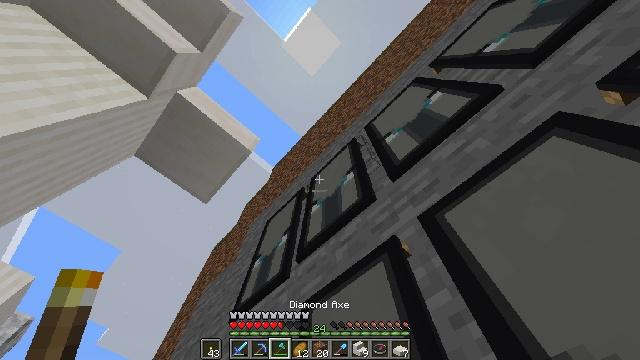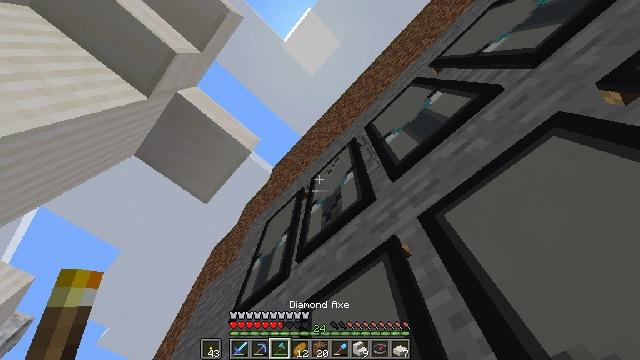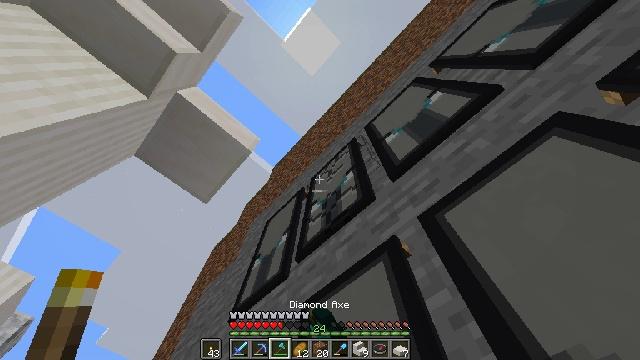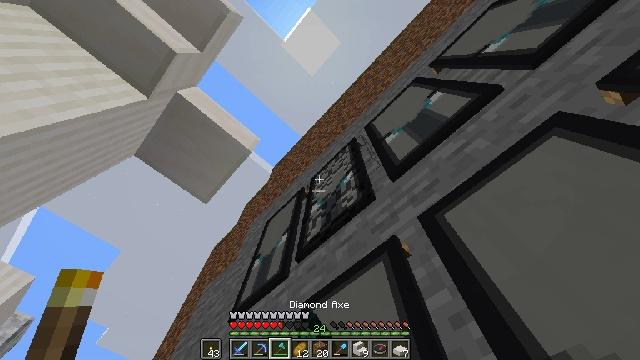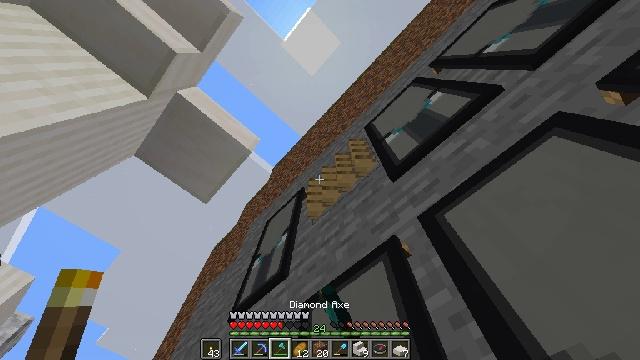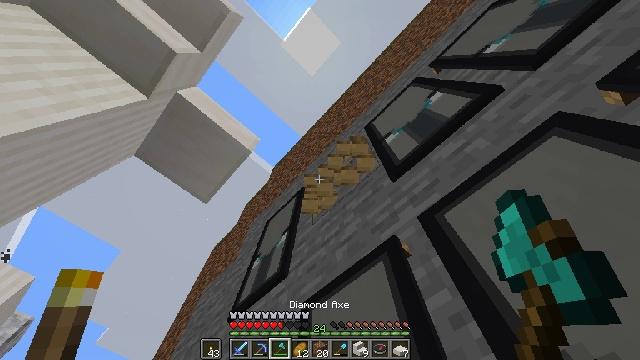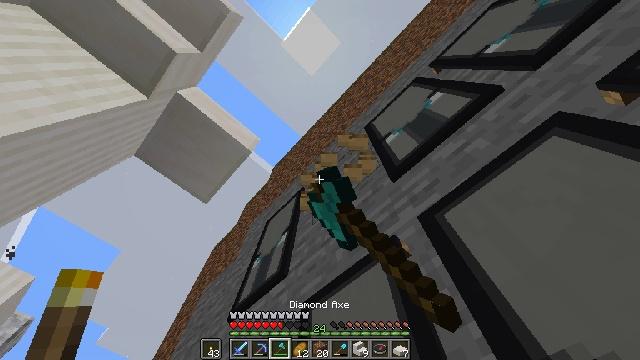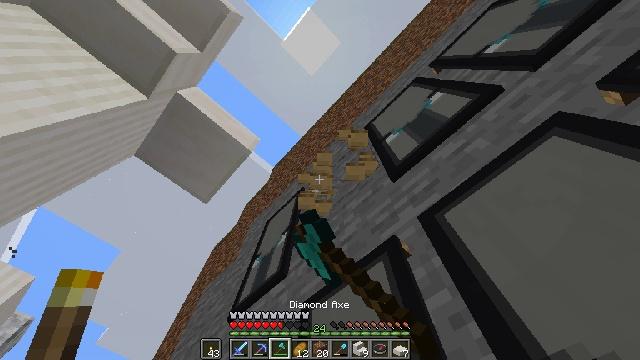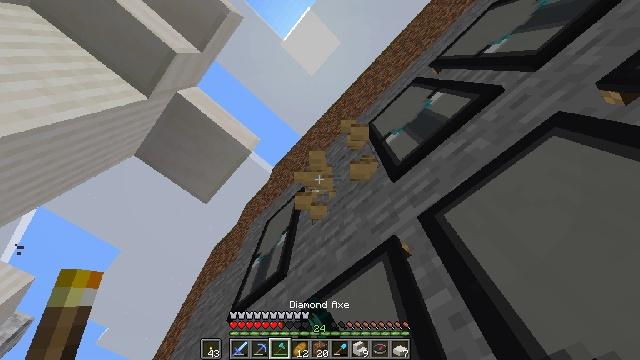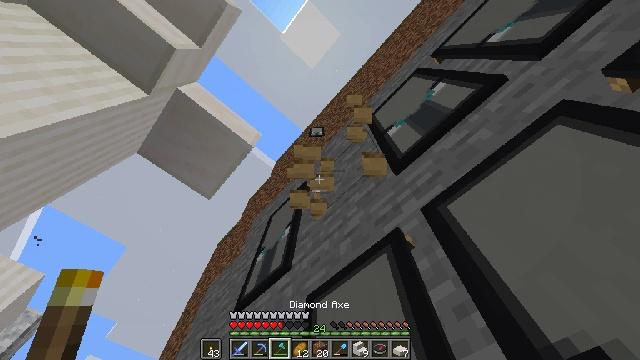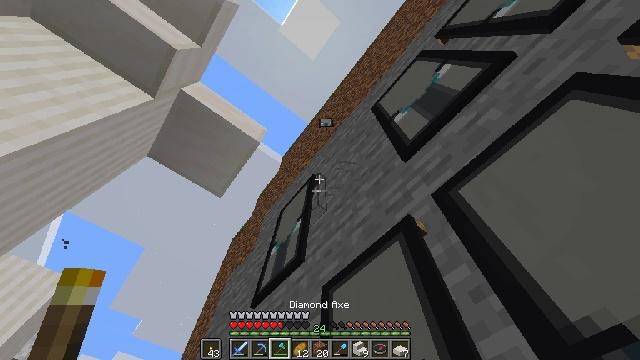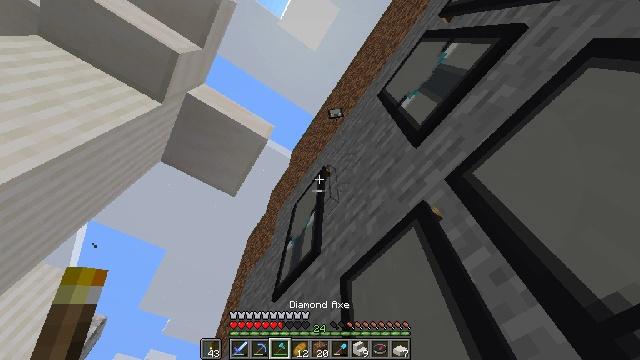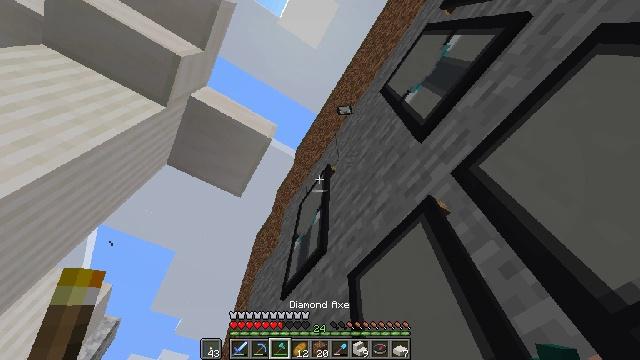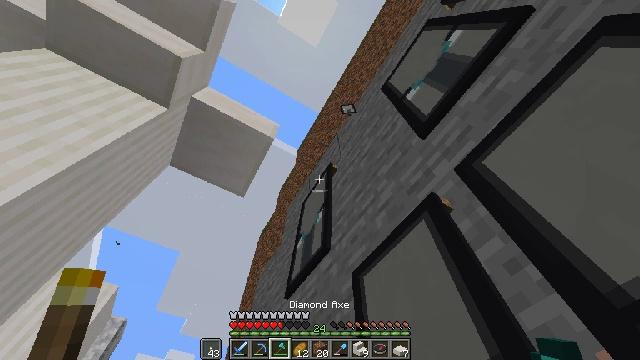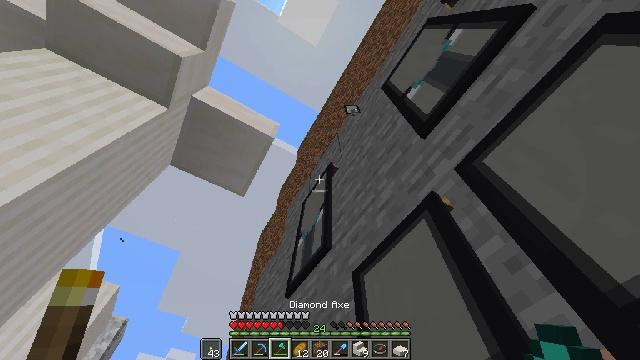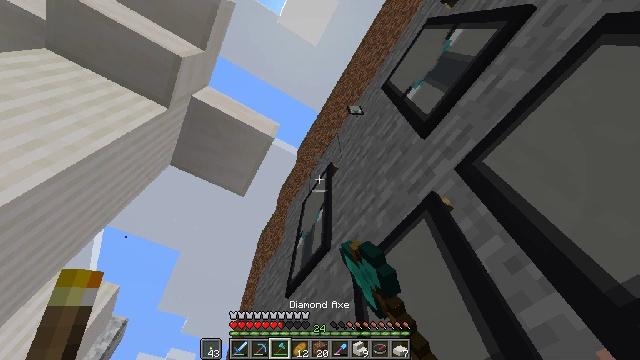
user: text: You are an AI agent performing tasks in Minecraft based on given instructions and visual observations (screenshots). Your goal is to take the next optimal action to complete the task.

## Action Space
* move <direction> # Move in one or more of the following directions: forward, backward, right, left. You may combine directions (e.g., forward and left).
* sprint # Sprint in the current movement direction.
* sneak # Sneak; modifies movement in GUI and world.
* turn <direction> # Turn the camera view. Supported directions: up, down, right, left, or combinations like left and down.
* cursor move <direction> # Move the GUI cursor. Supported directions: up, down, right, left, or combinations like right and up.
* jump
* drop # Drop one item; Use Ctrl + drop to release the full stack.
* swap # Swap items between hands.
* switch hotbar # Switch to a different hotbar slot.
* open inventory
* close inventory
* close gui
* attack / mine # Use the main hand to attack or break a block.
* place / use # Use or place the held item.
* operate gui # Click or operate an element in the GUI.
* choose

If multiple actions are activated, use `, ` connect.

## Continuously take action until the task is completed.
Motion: motion action
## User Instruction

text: Break the white wall banner.
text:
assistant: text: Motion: attack / mine
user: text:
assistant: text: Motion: attack / mine
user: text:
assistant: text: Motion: attack / mine
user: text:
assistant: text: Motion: attack / mine
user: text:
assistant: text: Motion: attack / mine
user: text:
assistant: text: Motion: attack / mine
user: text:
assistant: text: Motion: attack / mine
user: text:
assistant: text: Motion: no_op
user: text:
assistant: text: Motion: turn left and down
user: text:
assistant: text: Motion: turn left and down
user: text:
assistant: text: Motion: turn left and down
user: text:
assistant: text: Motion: turn left
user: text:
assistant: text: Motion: turn left
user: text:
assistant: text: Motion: attack / mine
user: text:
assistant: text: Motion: attack / mine
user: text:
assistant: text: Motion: attack / mine
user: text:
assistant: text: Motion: attack / mine
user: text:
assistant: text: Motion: attack / mine
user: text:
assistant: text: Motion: attack / mine
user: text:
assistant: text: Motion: attack / mine
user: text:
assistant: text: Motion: attack / mine
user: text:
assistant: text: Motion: attack / mine
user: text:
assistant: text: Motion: no_op
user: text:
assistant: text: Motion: no_op
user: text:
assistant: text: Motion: no_op
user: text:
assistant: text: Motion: turn down
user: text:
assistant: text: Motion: turn down, attack / mine
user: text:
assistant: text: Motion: attack / mine
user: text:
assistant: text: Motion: attack / mine
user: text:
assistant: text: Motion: attack / mine